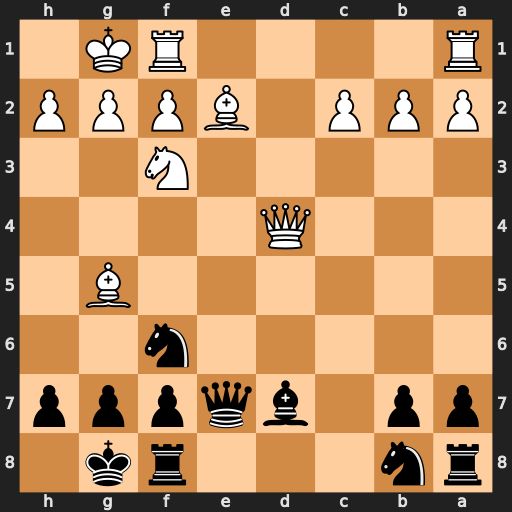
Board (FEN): rn3rk1/pp1bqppp/5n2/6B1/3Q4/5N2/PPP1BPPP/R4RK1
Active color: b
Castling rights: -
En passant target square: -
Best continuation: Qxe2 Bxf6 gxf6